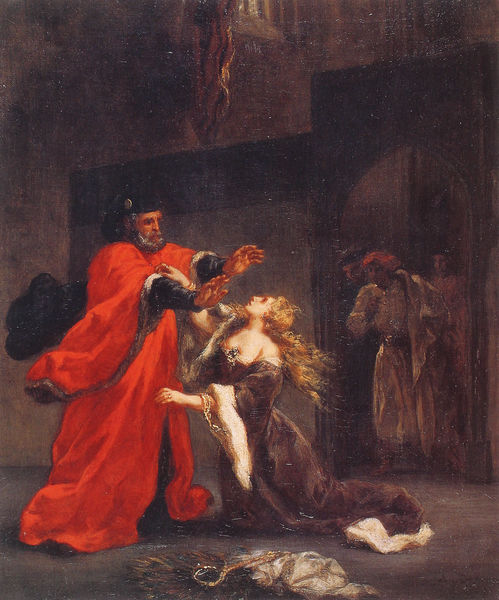
Titel: Desdemona wird von ihrem Vater verflucht
Künstler: Eugène Delacroix
Institution: Reims, Musée Saint-Dénis, Kat. 512
Schlagwörter: dunkel, feuer, hand, mann, menschen, braun, fenster, frau, kleid, schwarz, tür, weiss, blick, rot, bart, blond, diener, kleidung, rahmen, tod, hände, spiegel, boden, gewand, mantel, liegen, düster, bogen, man, farbe, finster, fallen, orient, torbogen, knien, gebet, pfarrer, teufel, kniend, fall, sturz, priester, segnen, sünde, turban, gnade, muslim, muslime, teufelsaustreibung, rot mantel, umnang